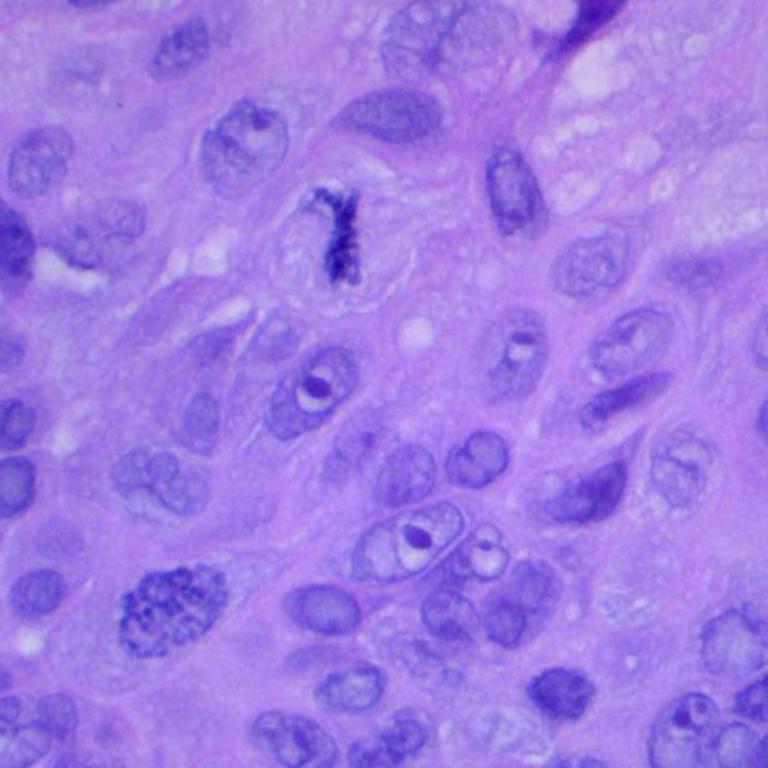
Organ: lung
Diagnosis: squamous carcinomas